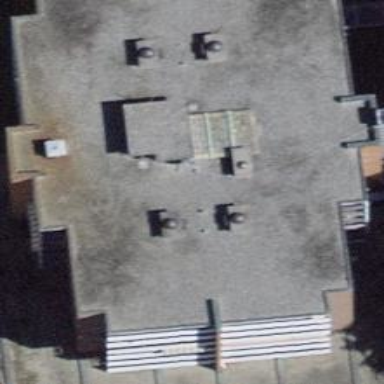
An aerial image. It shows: Building consisting of apartments.